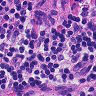
Metastatic tissue present: no